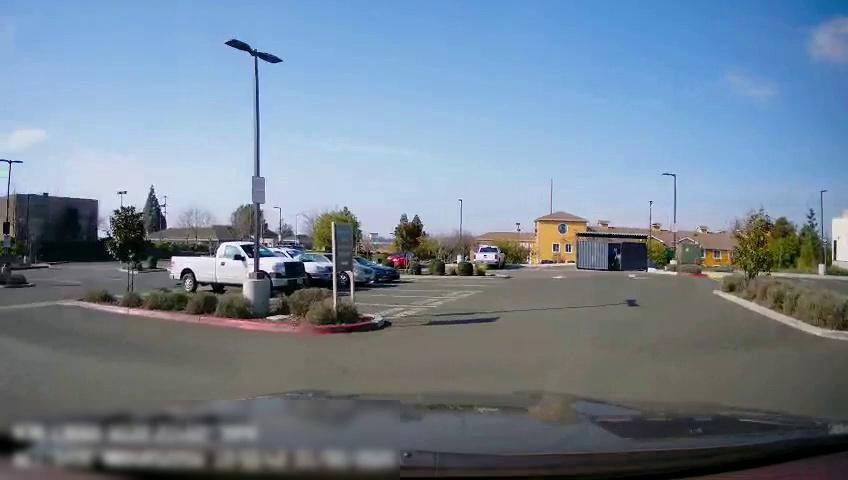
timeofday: Day
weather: Sunny
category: Drivable Space
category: Vehicles | Truck
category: Vehicles | Truck
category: Vehicles | Car
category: Vehicles | Car